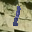
Label: 1